Interaction volume radius: 5 \u00c5
Interaction volume height: 10 \u00c5
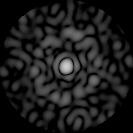
Disorder parameter: 0.8505